Question: I added the assets to git and then ran 'rake assets:precompile' again. But now the gz files are all changed. But the plain text css and js files are not.
Why have the gz files changed?

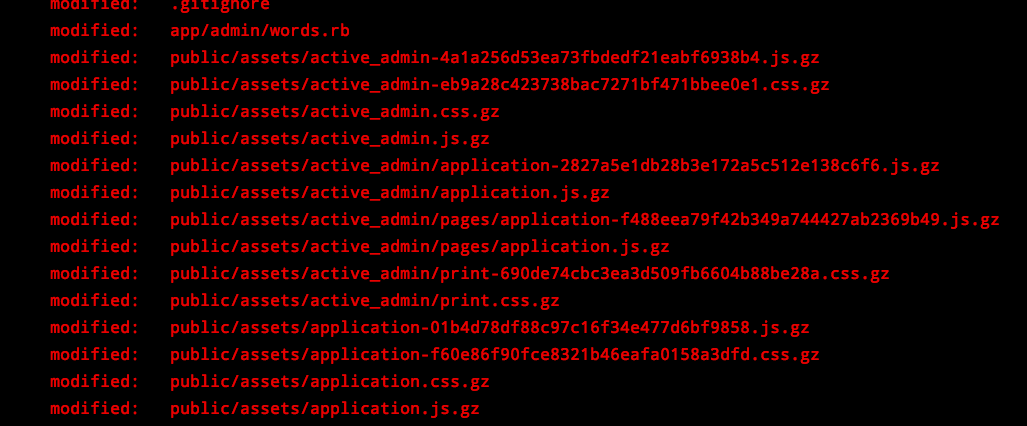
Answer: First of all you should not add the gzip files to you source control system.
I will change, because every time you create a new gzip file, even if the contents are the same, the resulting file will be different, and source control systems don't know how to deal with this (and it's not supposed to do it).
You should take a look at <URL> to know what files to add to gitignore.
Also you can take a look at <URL> about it in github.